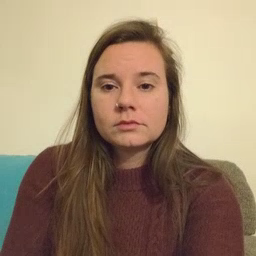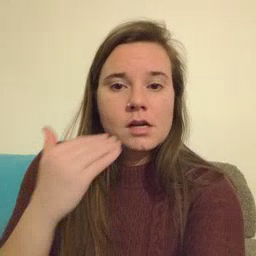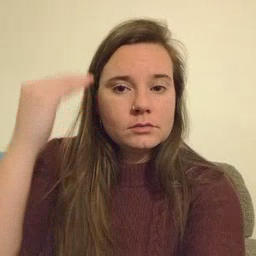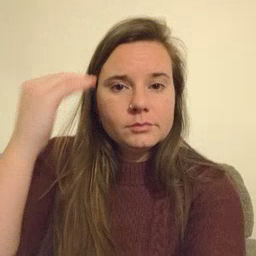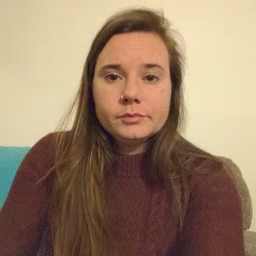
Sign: head